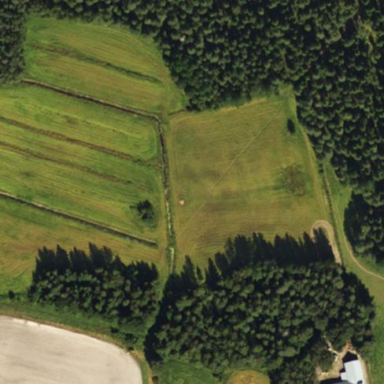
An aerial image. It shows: View of farmland.